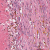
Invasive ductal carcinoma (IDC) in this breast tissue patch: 0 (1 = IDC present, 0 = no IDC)